Interaction volume radius: 10 \u00c5
Interaction volume height: 15 \u00c5
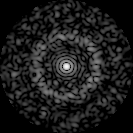
Disorder parameter: 0.8108